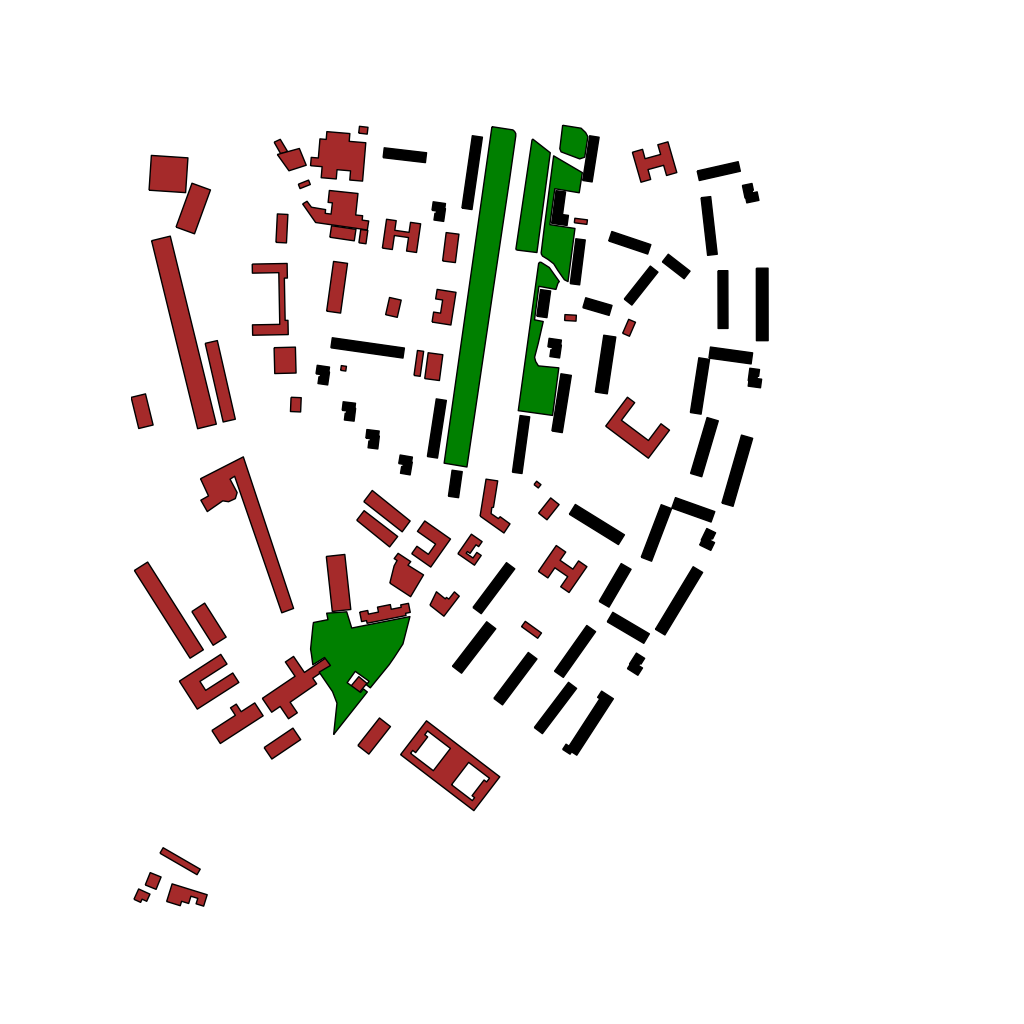
Tags: overhead vector_map, industrial, recreation, residential, special, modern, soviet, high_rise, individual_rise, low_rise, density_1, Building, Facility, Park, 1.0 km²